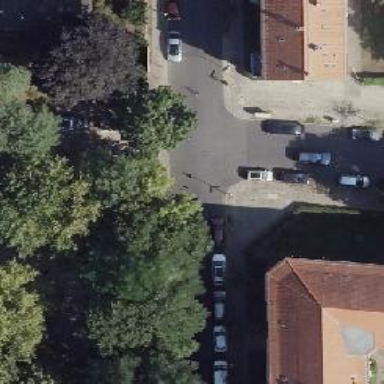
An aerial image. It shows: Driveway.